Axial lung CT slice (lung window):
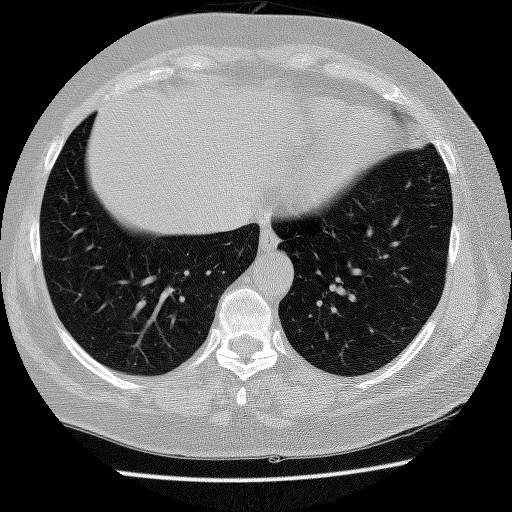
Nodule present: no